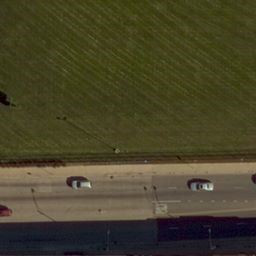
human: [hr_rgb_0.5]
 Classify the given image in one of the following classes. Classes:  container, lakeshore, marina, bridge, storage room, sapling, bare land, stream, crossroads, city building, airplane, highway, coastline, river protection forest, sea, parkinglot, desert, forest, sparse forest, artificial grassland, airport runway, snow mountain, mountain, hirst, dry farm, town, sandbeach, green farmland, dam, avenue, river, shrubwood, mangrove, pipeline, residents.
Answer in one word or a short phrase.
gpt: artificial grassland